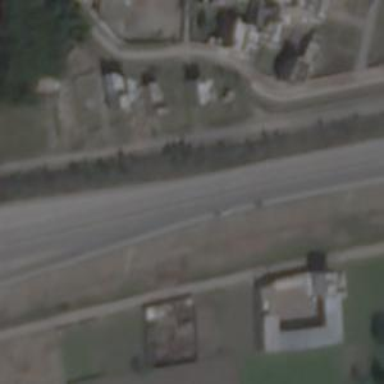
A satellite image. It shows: View of motorway.